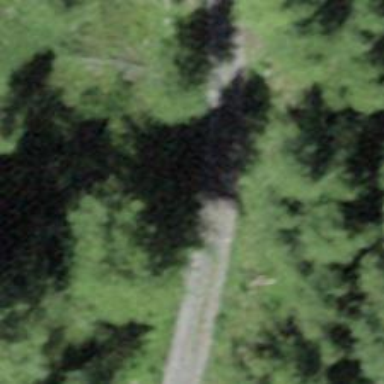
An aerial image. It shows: Track road with grade4 tracktype.